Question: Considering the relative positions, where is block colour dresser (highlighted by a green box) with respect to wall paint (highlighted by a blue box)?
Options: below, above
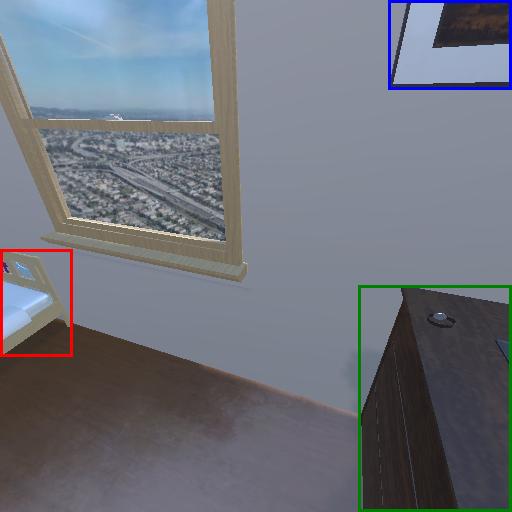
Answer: below